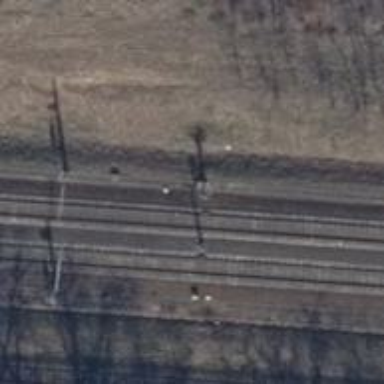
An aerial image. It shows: Railway signal.